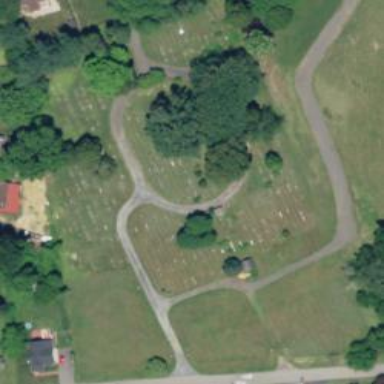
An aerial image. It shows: Cemetery.